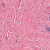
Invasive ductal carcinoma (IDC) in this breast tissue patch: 0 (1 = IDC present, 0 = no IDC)